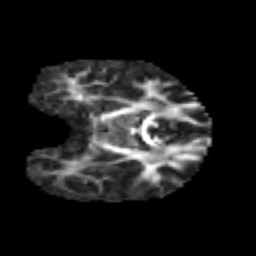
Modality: FA
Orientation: coronal
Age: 6
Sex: male
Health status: healthy